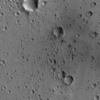
Label: not_dusty